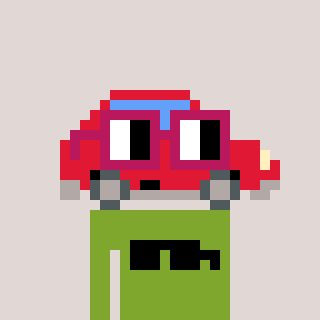
a pixel art character with square dark red glasses, a car-shaped head and a slimegreen-colored body on a warm background